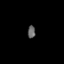
Tissue: lung
Cell type: Epithelial cells
Senescence score: 0.2184
Nuclear area (px): 93
Mean DAPI intensity: 99.527